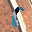
Label: 6